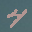
Label: 4